Aerial crown-view tile of a tropical tree (Barro Colorado Island, Panama), acquired 20250414:
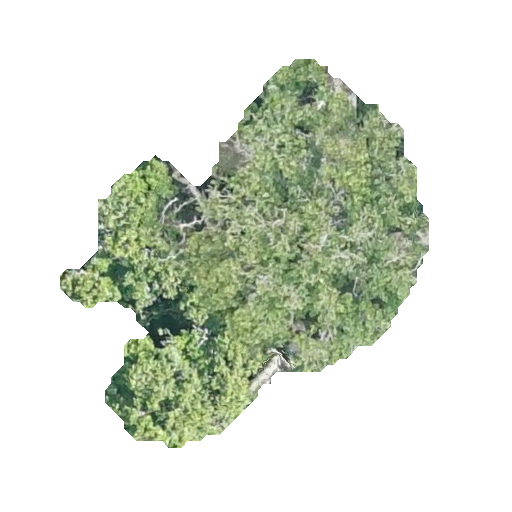
Species: Prioria copaifera
GBIF accepted scientific name: Prioria copaifera
Crown area: 121.679 m²